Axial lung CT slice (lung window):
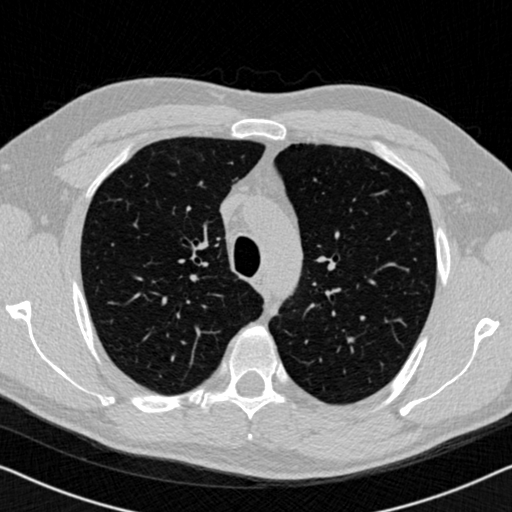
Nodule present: no